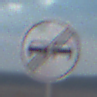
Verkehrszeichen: EndeUeberholverbot
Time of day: SunriseSunset
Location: Outdoor (Beach)
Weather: PartlyCloudy
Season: NotSpecified
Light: Natural